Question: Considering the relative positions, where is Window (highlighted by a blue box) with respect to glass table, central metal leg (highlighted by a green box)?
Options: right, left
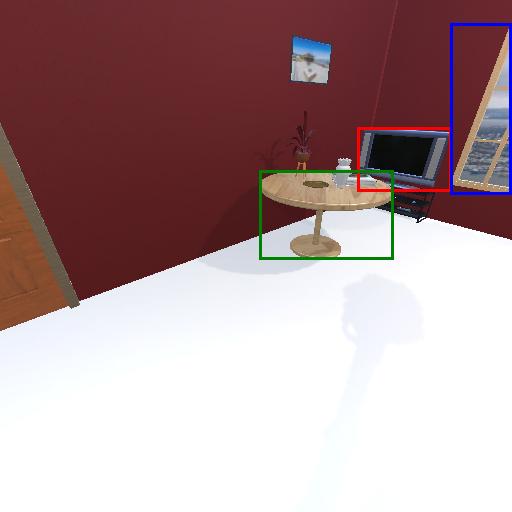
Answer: right